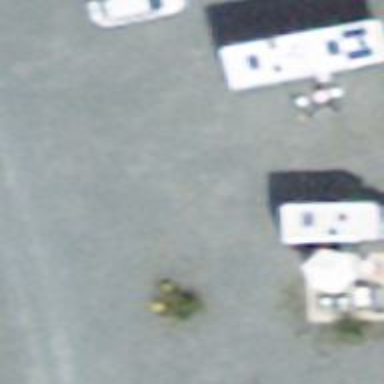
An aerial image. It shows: Caravan site with sanitary dump station.